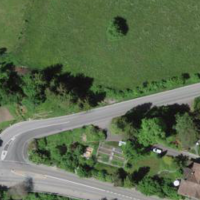
EUNIS habitat code: 55
Species observed at this site:
Primula vulgaris